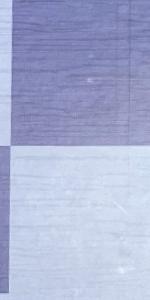
Label: Empty